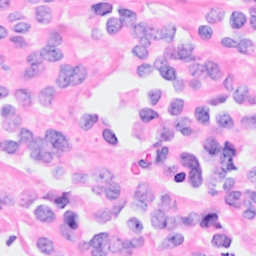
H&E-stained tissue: Breast